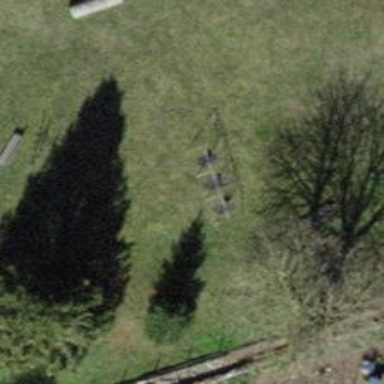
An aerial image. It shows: Playground featuring swings.